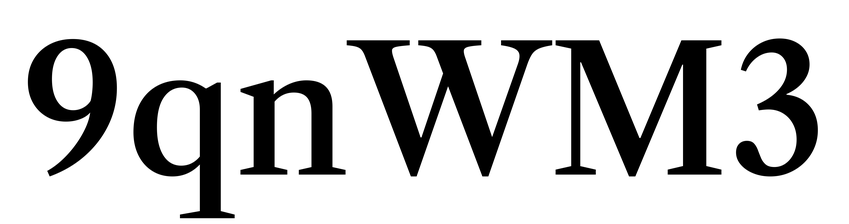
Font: LibreCaslonText_Medium